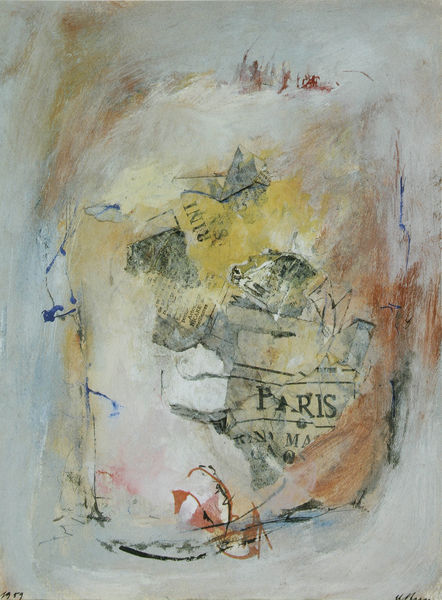
Titel: Paris
Künstler: Helmut Sturm
Standort: Essen
Institution: Privatbesitz
Schlagwörter: gemälde, mann, weiß, gelb, braun, bunt, haar, kreide, mund, nase, orange, paris, zeichnung, rot, augen, gesicht, portrait, haare, ohren, schrift, papier, abstrakt, modern, fliege, collage, zeitung, grosz, schnippsel, fagment, rini